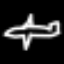
Label: airplane